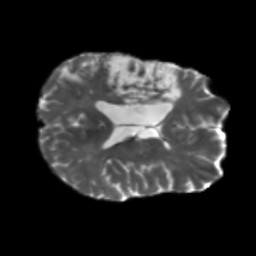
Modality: T2w
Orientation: axial
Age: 61
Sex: male
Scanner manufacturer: siemens
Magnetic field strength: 3 T
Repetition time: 5.25 s
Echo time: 0.08 s